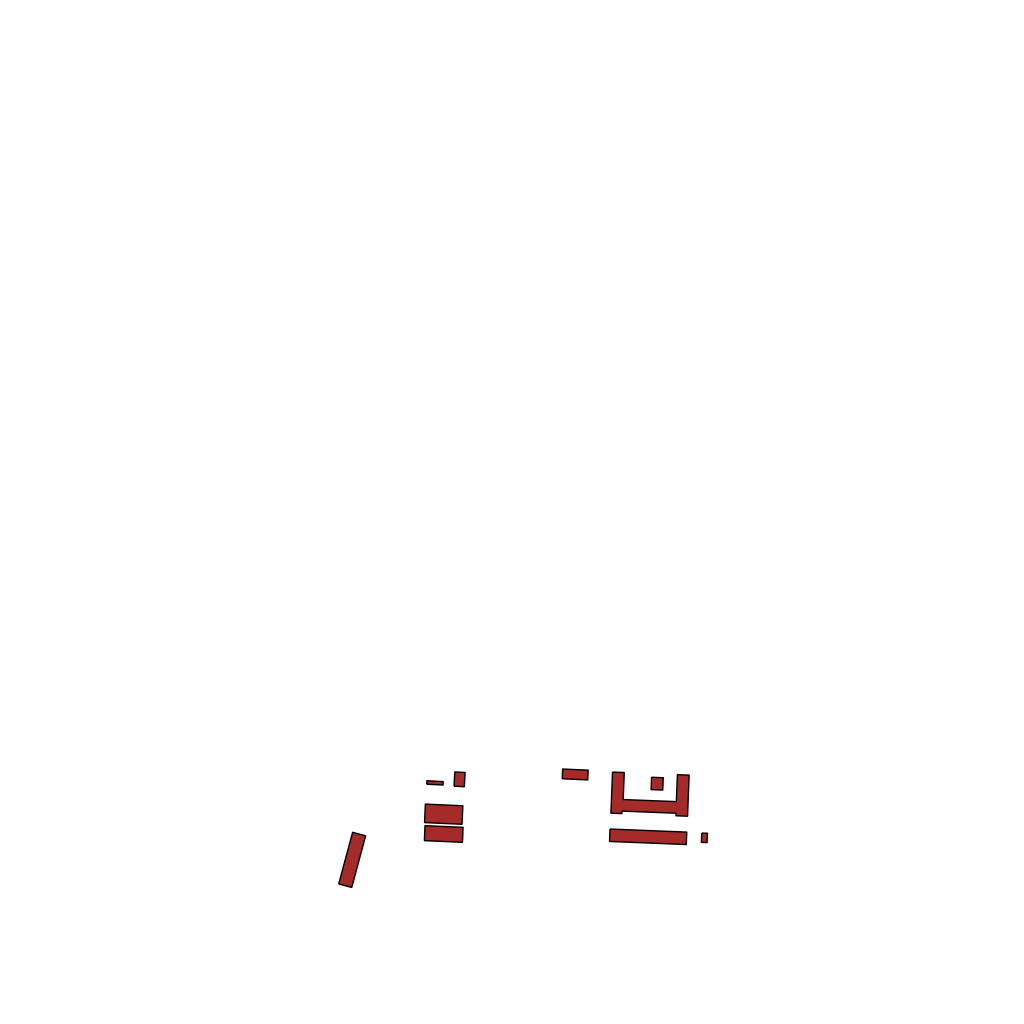
Tags: overhead vector_map, recreation, special, individual_rise, density_1, Facility, 1.0 km²